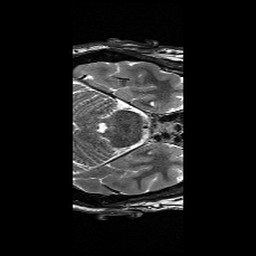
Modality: T2w
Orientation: axial
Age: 36
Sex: male
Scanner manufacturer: siemens
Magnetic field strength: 3 T
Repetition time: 6.1 s
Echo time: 0.104 s